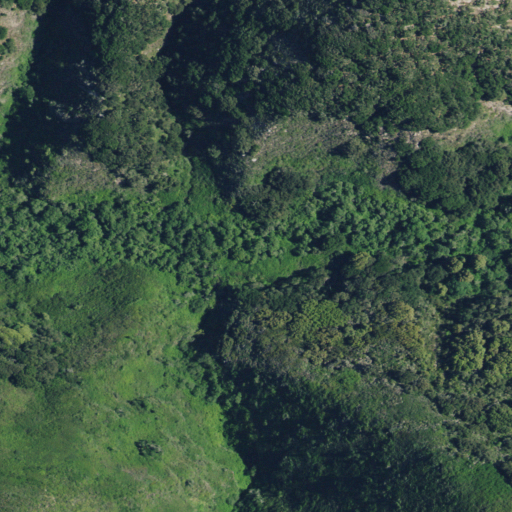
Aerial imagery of valley in California named Ruda Canyon containing mixed forest, shrub, evergreen forest, and woody wetlands